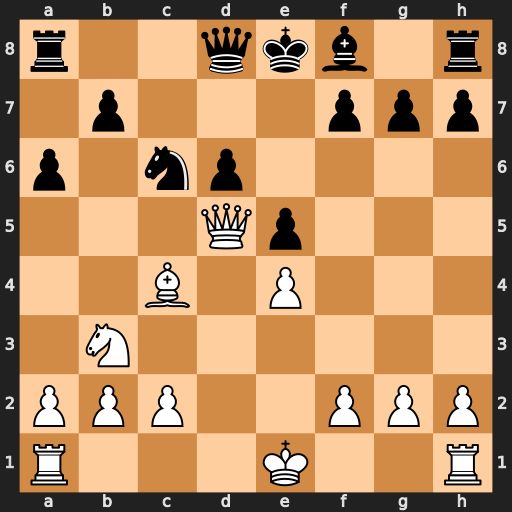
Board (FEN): r2qkb1r/1p3ppp/p1np4/3Qp3/2B1P3/1N6/PPP2PPP/R3K2R
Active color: w
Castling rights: KQkq
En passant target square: -
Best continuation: Qxf7#